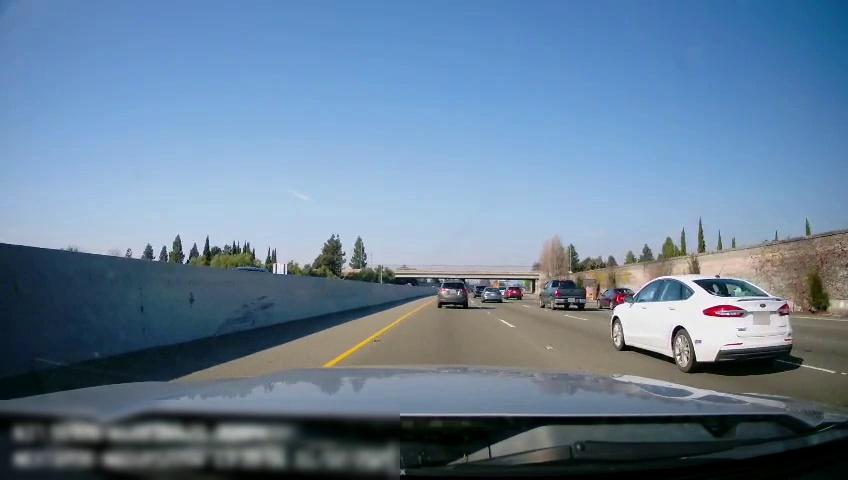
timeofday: Day
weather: Sunny
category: Vehicles | Car
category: Drivable Space
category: Vehicles | Car
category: Vehicles | SUV
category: Vehicles | Truck
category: Vehicles | Car
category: Vehicles | SUV
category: Vehicles | Car
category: Vehicles | SUV
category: Lanes | Alternate Lane
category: Lanes | Alternate Lane
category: Lanes | Current Lane
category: Lanes | Current Lane